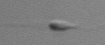
Label: flagellate_morphotype3